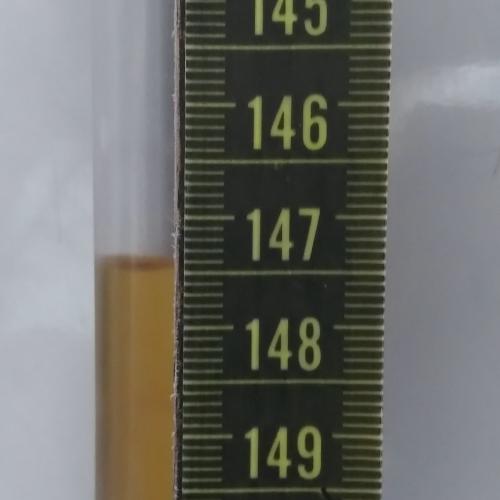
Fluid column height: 147.5 cm